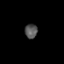
Tissue: prostate
Cell type: Myeloid cells
Senescence score: 0.7093
Nuclear area (px): 179
Mean DAPI intensity: 83.793